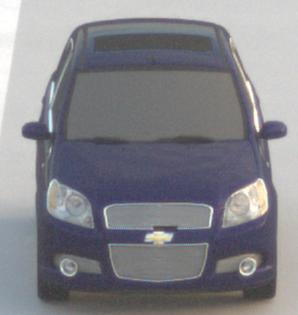
Make: Chevrolet
Model: Aveo 1.2
Detailed model: Aveo
Model produced from: 2008/06
Model produced until: 2011/01
Doors: 3
Color: blue
Road condition: dry road
Daytime: sunrise or sunset
Contrast: low contrast